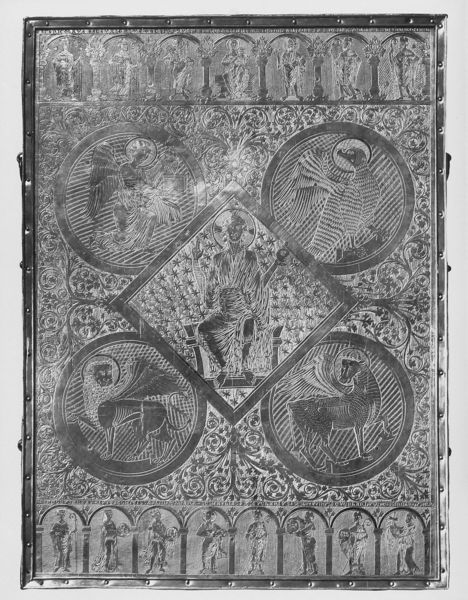
Titel: Staurothek
Standort: Trier, St. Matthias (EU - D - RP)
Schlagwörter: adler, flügel, vogel, weiß, frauen, menschen, männer, schwarz, säulen, tiere, muster, ornament, johannes, mensch, silber, kreis, engel, ranken, relief, sitz, figuren, thron, ornamente, verzierung, metall, platte, nägel, bögen, deckel, lamm, buch, torbogen, schwarzweiß, gravur, buchdeckel, einband, raute, heiligenschein, jesus, löwe, beschlag, stier, szenen, relif, widder, evangelisten, lukas, matthäus, evangelistensymbole, schwarz weiss foto, frühmittelalterlicher bibelumschlag, rjesus, markzs